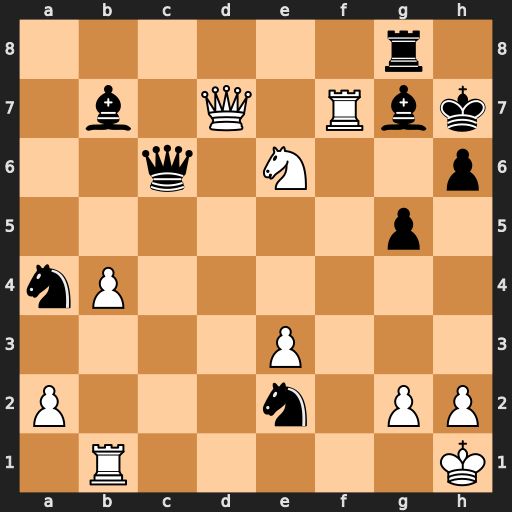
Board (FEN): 6r1/1b1Q1Rbk/2q1N2p/6p1/nP6/4P3/P3n1PP/1R5K
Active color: w
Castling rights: -
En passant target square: -
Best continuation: Rxg7+ Rxg7 Qxg7#